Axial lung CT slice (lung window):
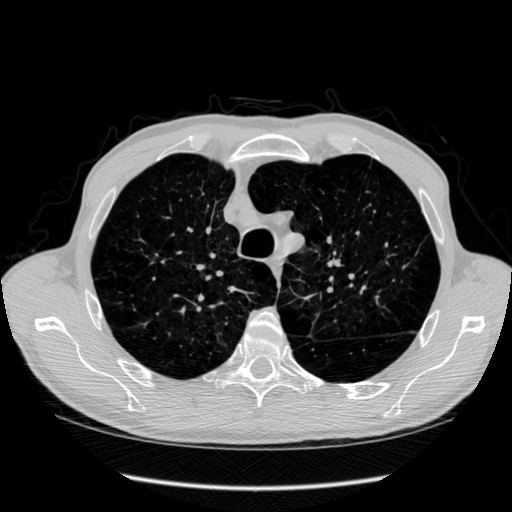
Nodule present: no